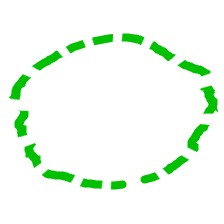
Shape: circle